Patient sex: M
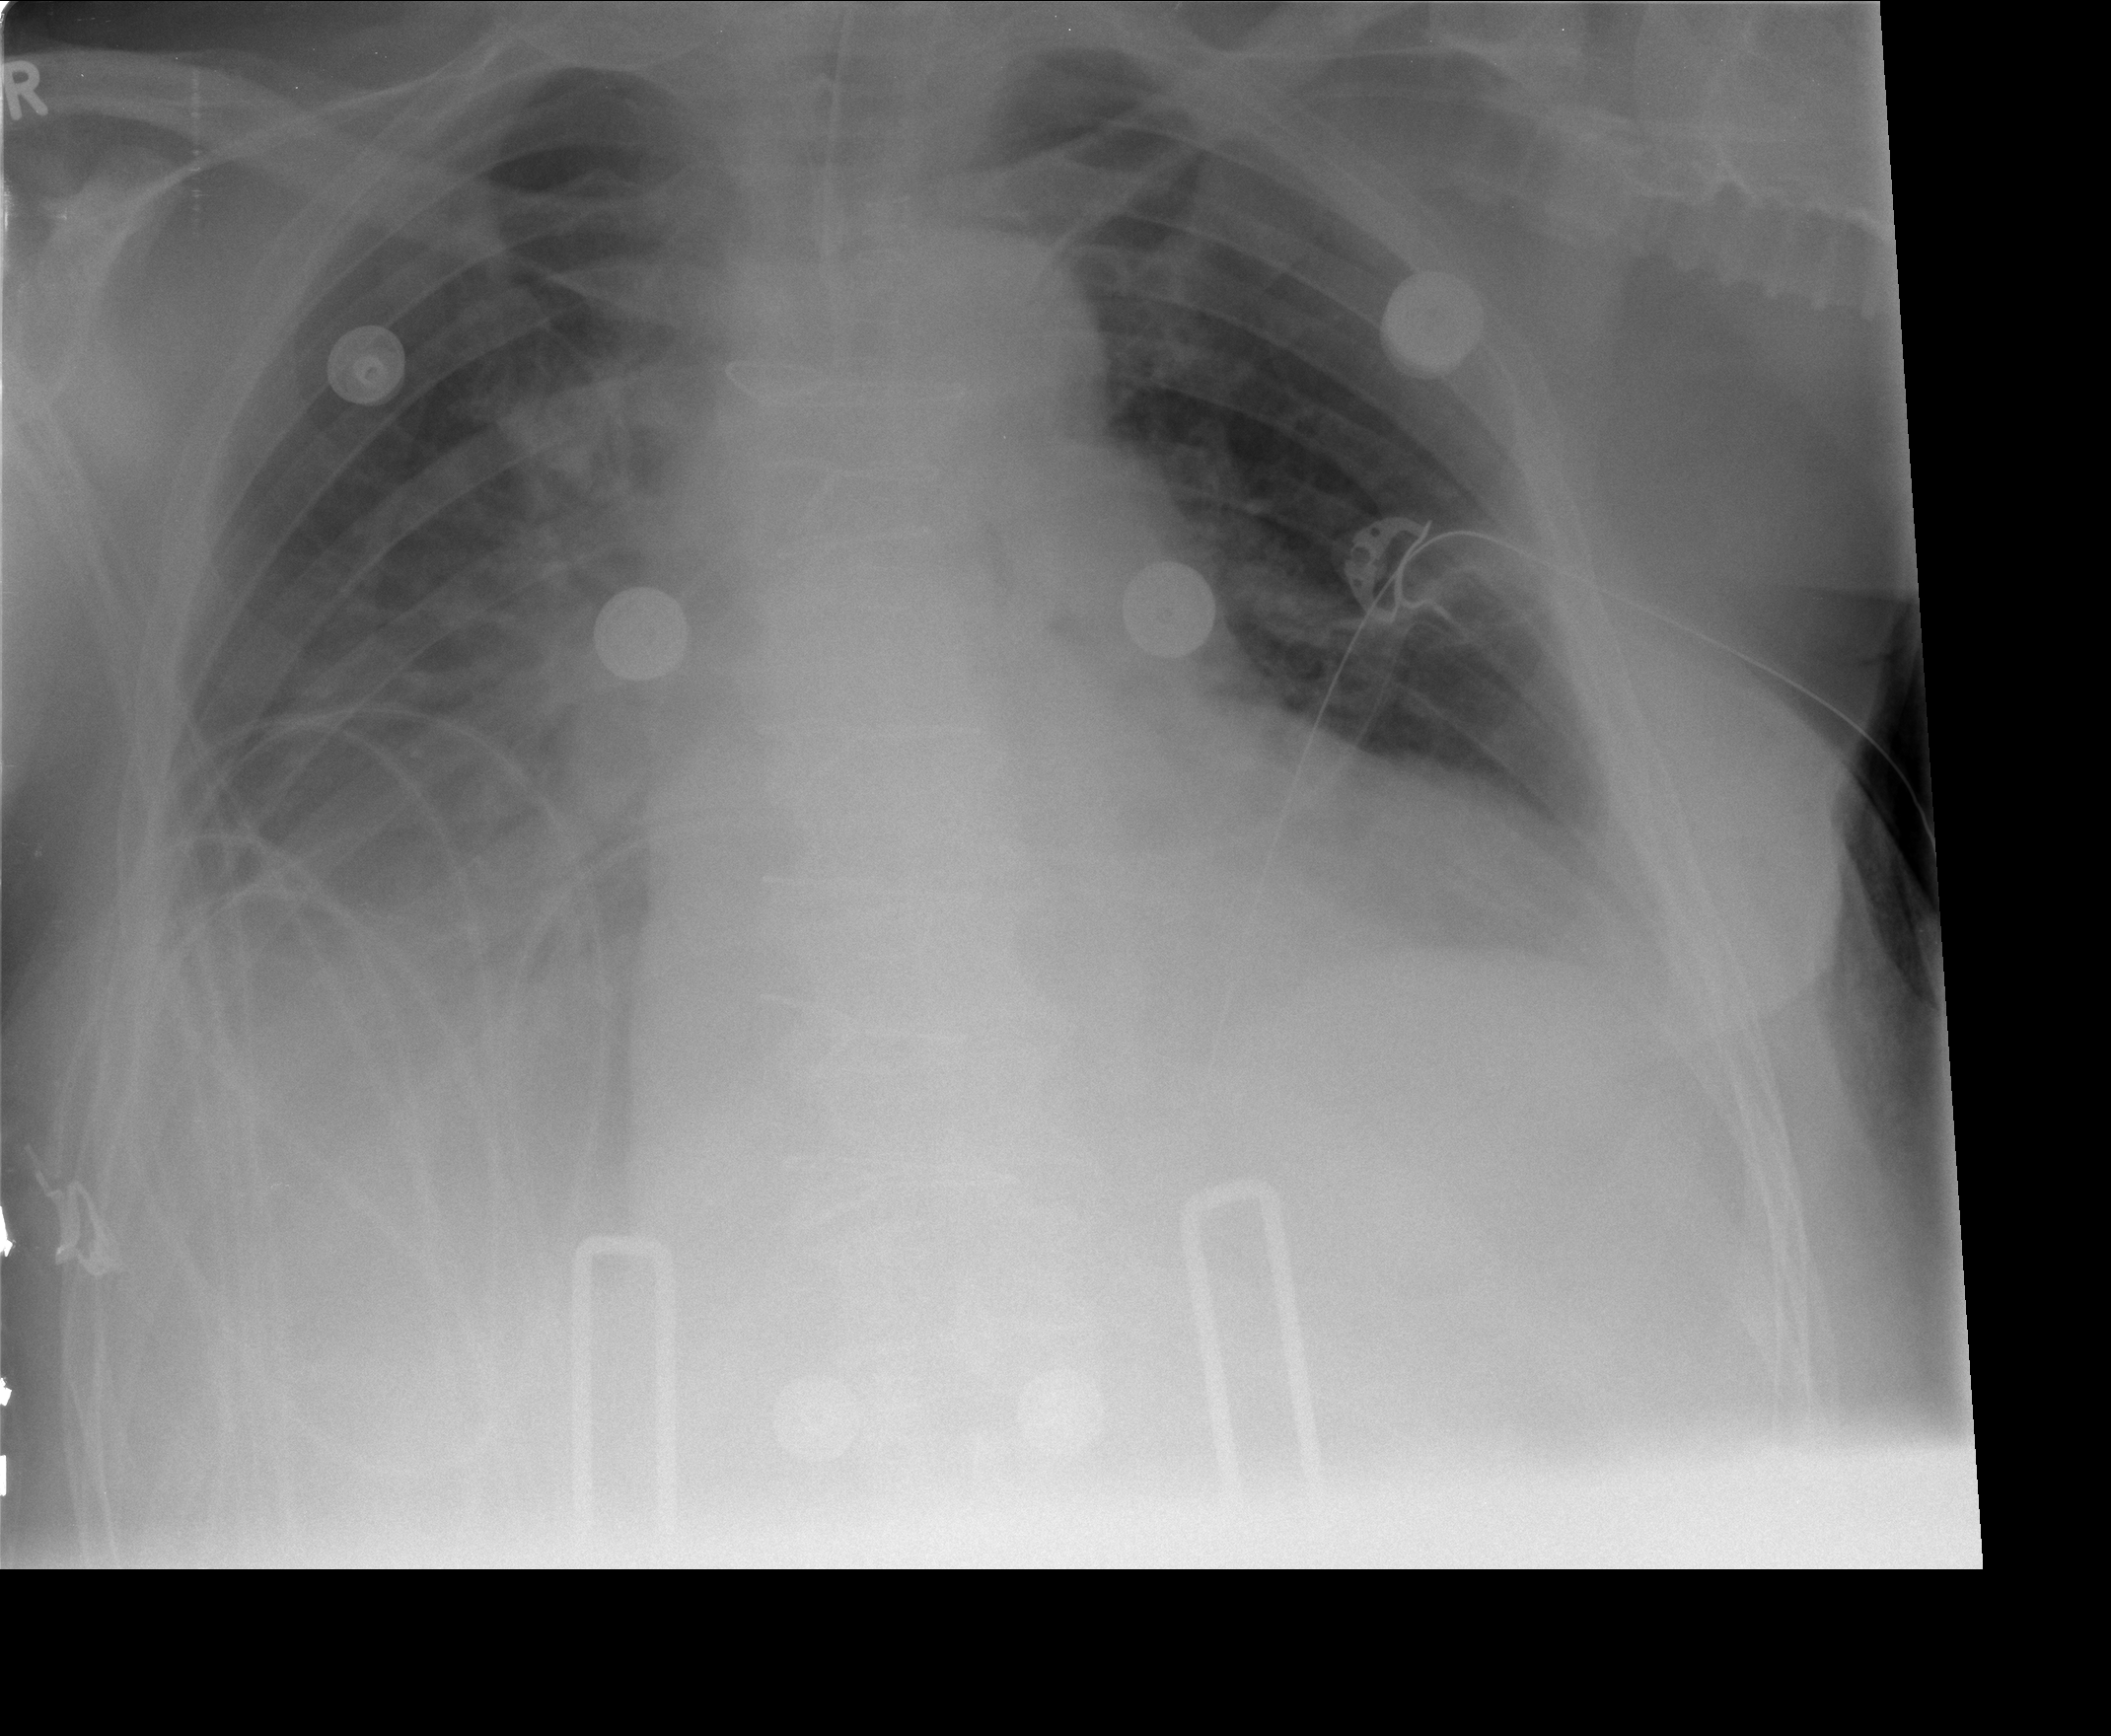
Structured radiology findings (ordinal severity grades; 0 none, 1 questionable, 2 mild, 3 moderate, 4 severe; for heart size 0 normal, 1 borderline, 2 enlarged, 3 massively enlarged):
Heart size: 2
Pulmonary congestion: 2
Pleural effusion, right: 3
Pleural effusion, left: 1
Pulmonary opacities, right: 2
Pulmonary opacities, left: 0
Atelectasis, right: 2
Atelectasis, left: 2